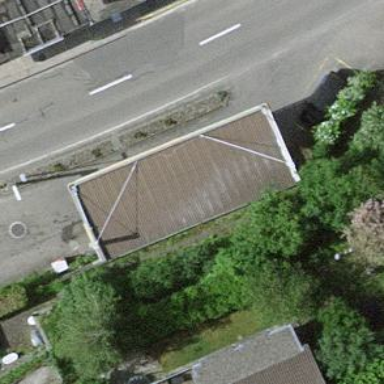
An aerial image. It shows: View of roof of building.